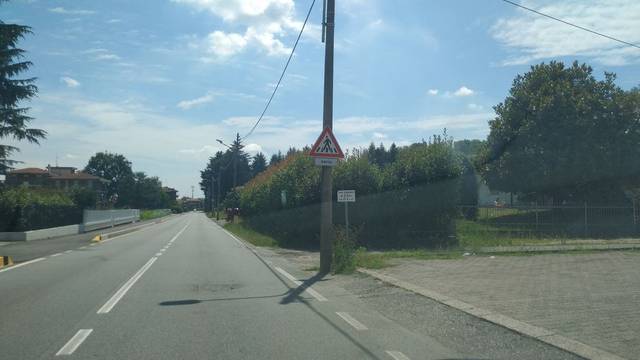
Region: Italy
Coordinates: 45.698, 8.45